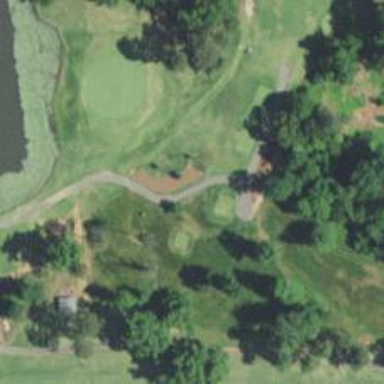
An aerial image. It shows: Service road used as golf cart path.